Question: I would like to hide the header for two columns on a gridview. However I would like the other column headers to remain in their original position not move across to where the hidden columns would have been.
The code I'm using to hide the headers is the following:
'''
For colCount As Integer = 0 To 1
gvProgressGrid.HeaderRow.Cells(colCount).Visible = False
Next
'''
In the below example the headers should start at the column that contains the first set of blue cells.

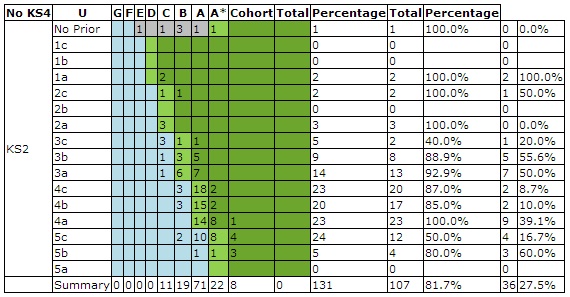
Answer: Instead of toggling visibility, you can just set the column headers to empty strings and remove the border.
'''
For colCount As Integer = 0 To 1
gvProgressGrid.HeaderRow.Cells(colCount).Text = ""
gvProgressGrid.HeaderRow.Cells(colCount).BorderStyle = BorderStyle.None
Next
'''
If you want to retain the column header value, you could also just set the cell's foreground color equal to it's background color.
'''
For colCount As Integer = 0 To 1
gvProgressGrid.HeaderRow.Cells(colCount).ForeColor = gvProgressGrid.HeaderRow.Cells(colCount).BackColor
gvProgressGrid.HeaderRow.Cells(colCount).BorderStyle = BorderStyle.None
Next
'''